Question: I have created a management certificate for use with Windows Azure. I created it via IIS. I have uploaded to the Azure Management Portal and now I need to to select it when publishing a site to my Azure Account. This is the dialog I am referring to:

The problem is that even though i have installed the certificate I have created, it does not show up in the list AND besides that there are a bunch of old test certs etc that i would like to delete.
I do know how to use this dialog to create yet another certificate and then upload that again to Windows Azure Management Portal but then I'd just be working around my ignorance of this "problem" and I'd actually prefer to understand what Im looking at.
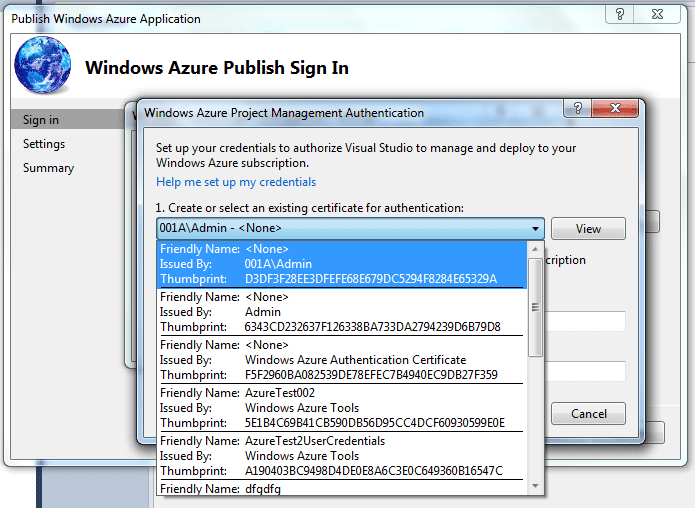
Answer: As per this Url:
<URL>
> To be available to use with the Windows Azure Tools for Visual Studio,
a certificate must have a private key and must be installed in the
Personal store on the local computer.
Therefore all the items in the dialog's list will be getting pulled from the Personal Certificate Store of the current user.
To confirm this go to Start>Run and type "mmc"
That will bring up a management console window. Within that windows go
'''
File>Add Remove / Snap In
'''
Within the dialog that opens add Certificates and then choose User Account.
Now you have an MMC to manage your certificates. Within the MMC you just created expand the certificates window and select Personal.
Within that list you will find all the entries that the dialog is using and can remove them at will. To install the certificate you have already created just use the Import option and you should be good to go.
..
Richard